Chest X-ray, AP view. Patient: 37 years old, sex F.
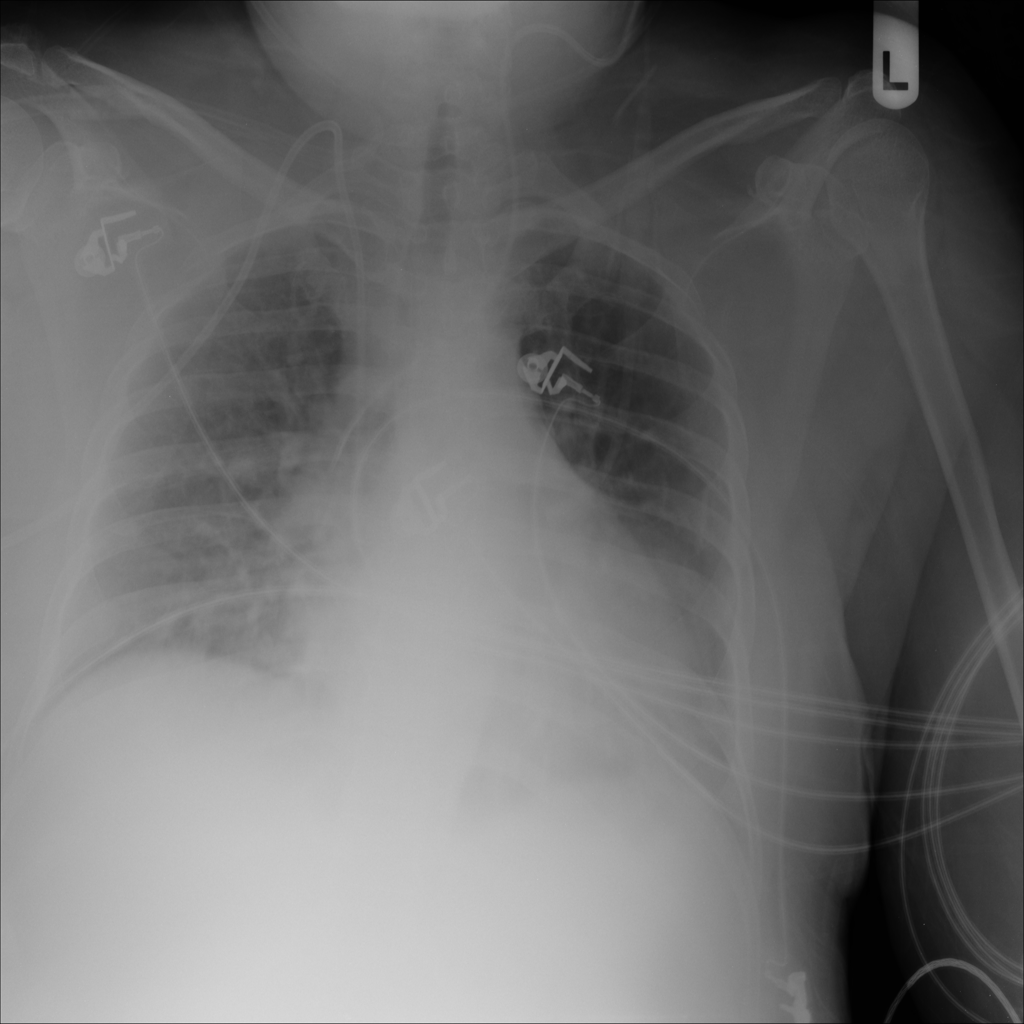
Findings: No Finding